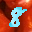
Label: 8